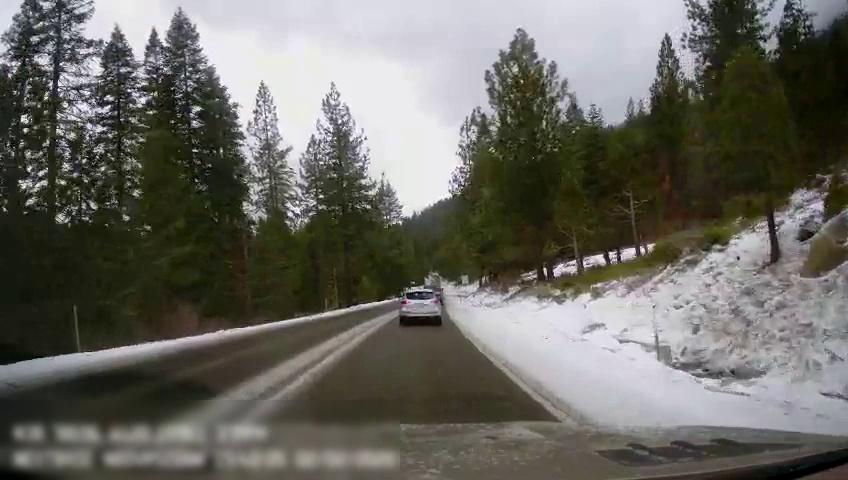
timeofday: Day
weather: Snowy
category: Drivable Space
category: Vehicles | Truck
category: Vehicles | SUV
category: Lanes | Current Lane